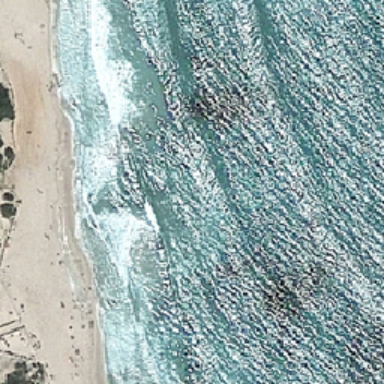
The yellow beach lies between some green trees and a large area of green ocean .